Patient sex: F
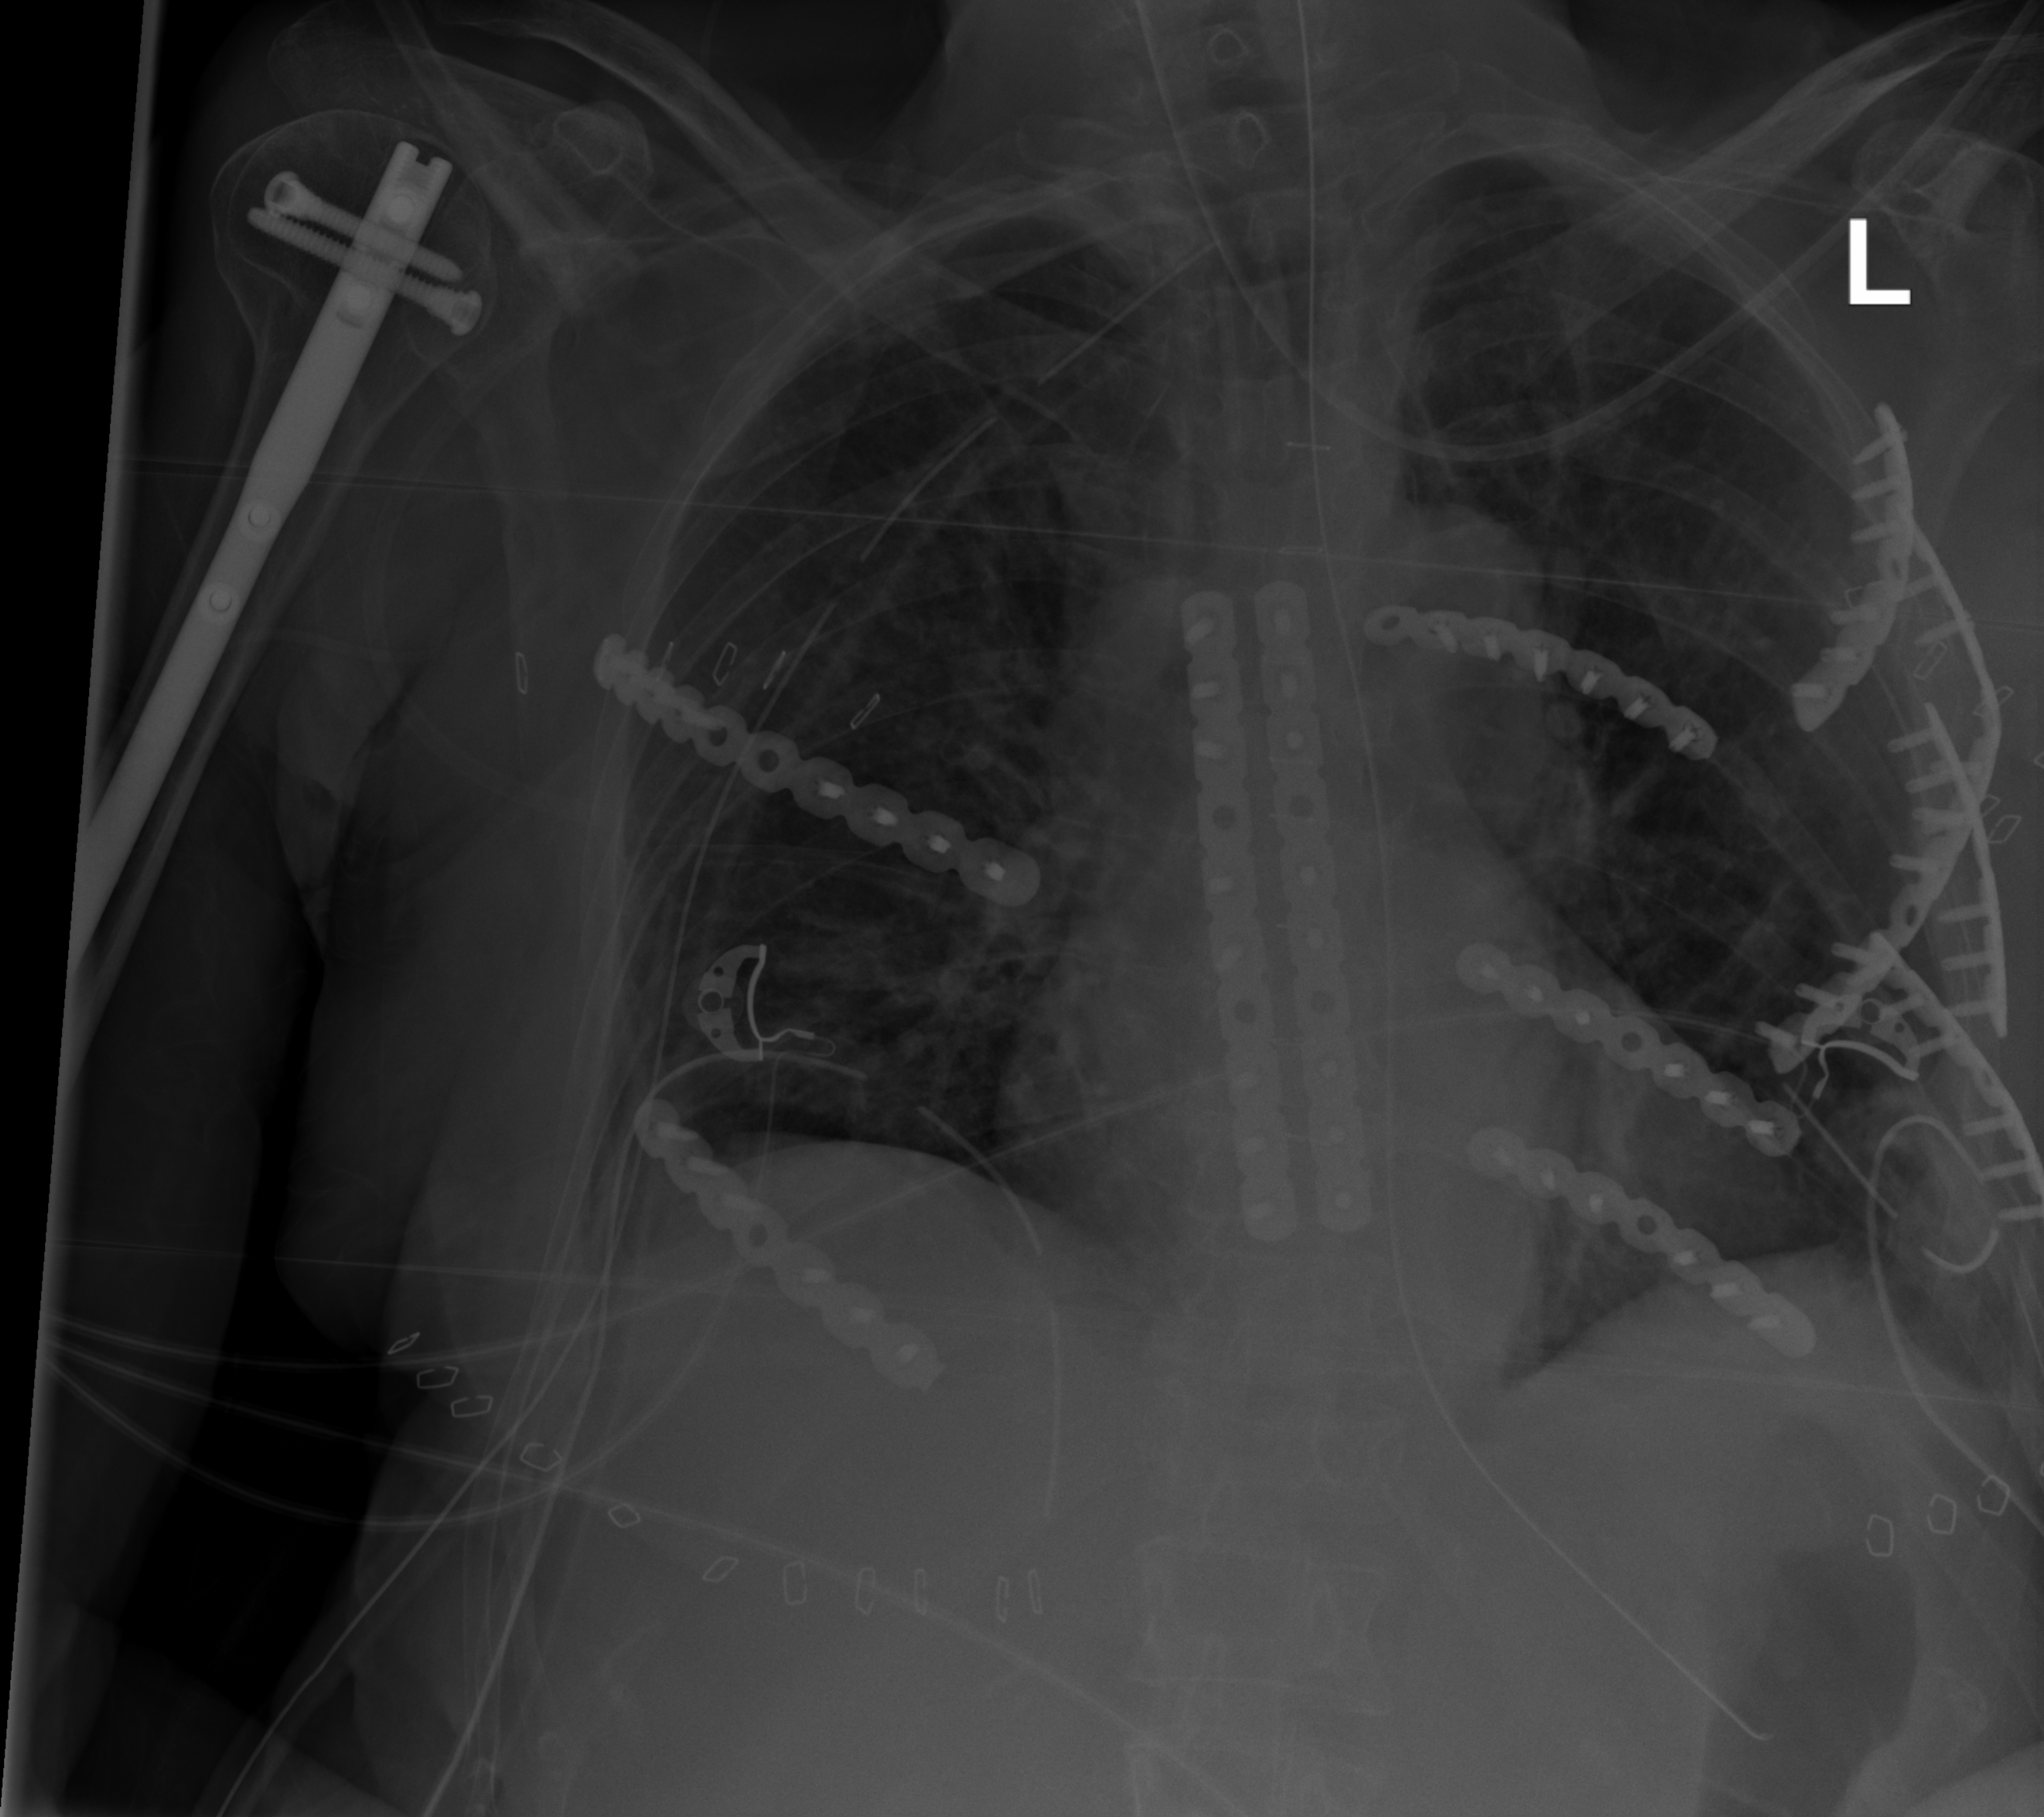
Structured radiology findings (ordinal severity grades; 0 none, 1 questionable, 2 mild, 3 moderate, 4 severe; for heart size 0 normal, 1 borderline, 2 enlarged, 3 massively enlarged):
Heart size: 0
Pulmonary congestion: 1
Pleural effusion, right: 1
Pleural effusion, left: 1
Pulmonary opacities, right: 1
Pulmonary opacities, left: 0
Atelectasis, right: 2
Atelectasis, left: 2